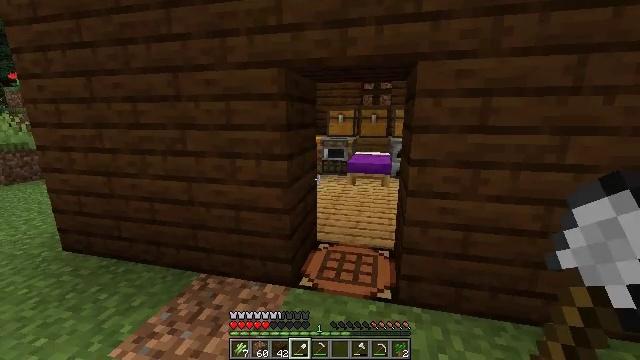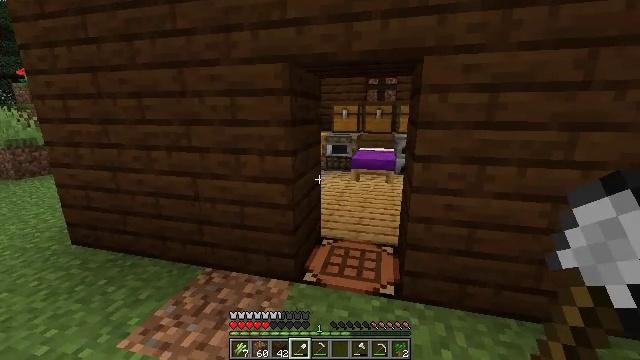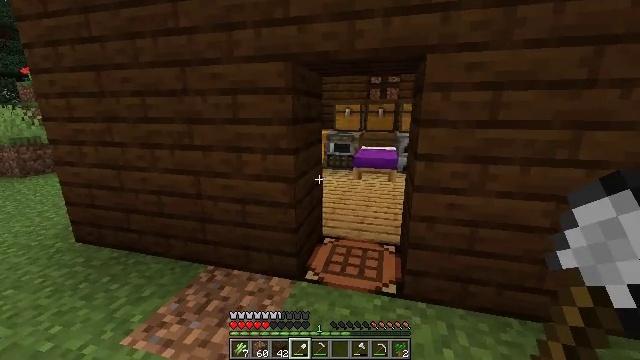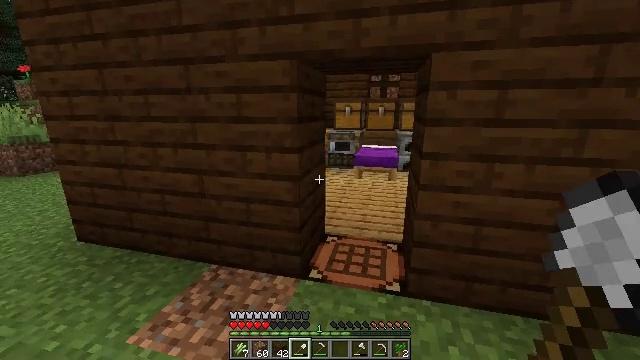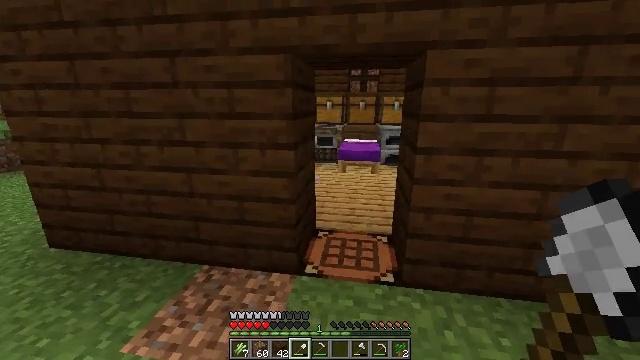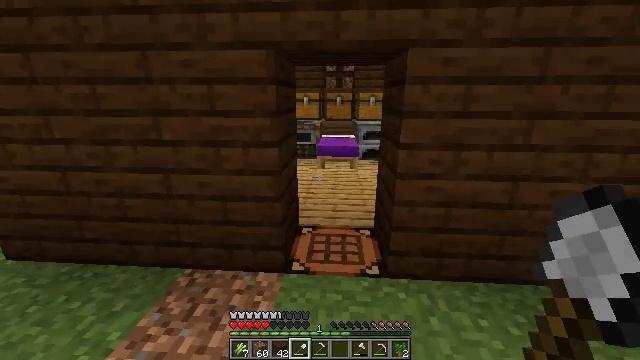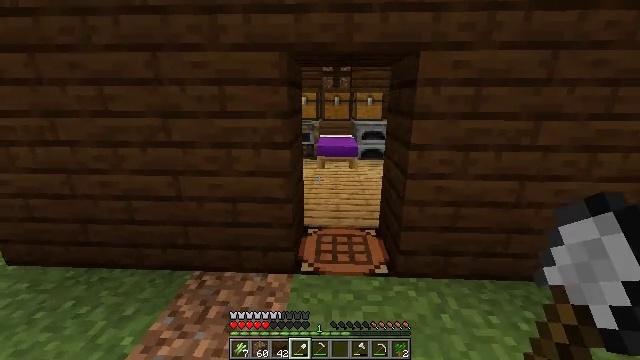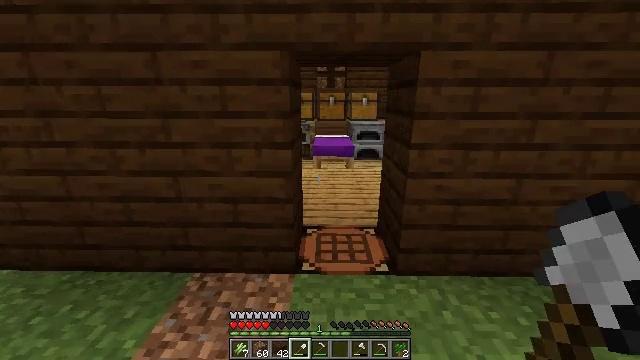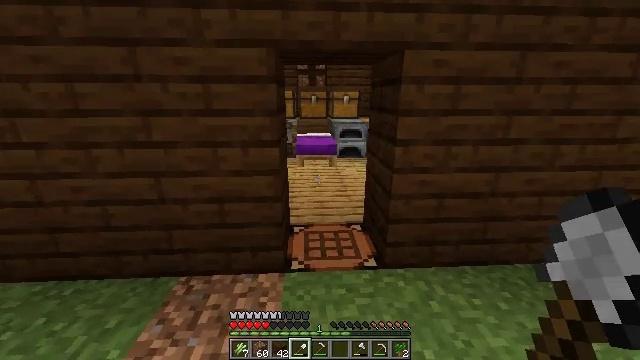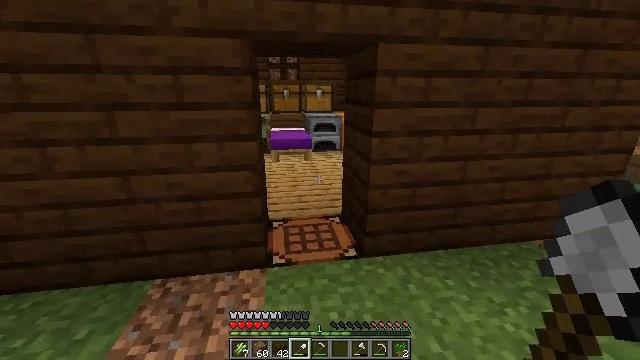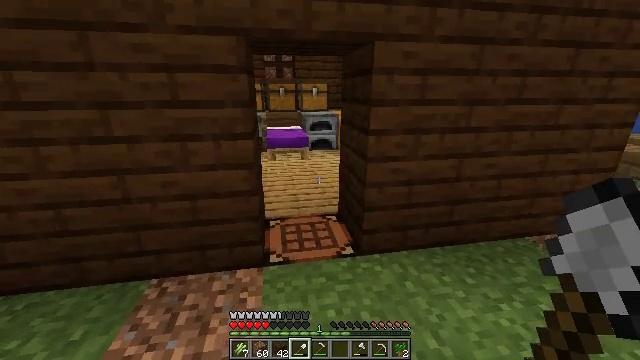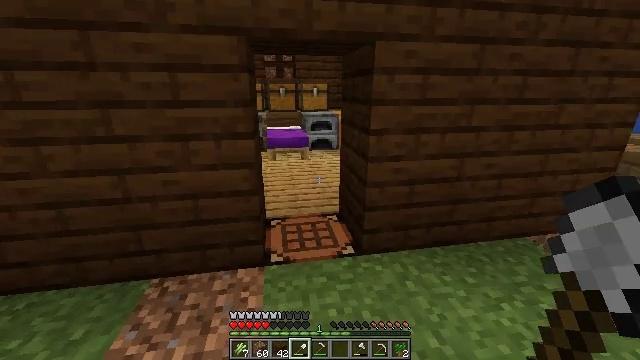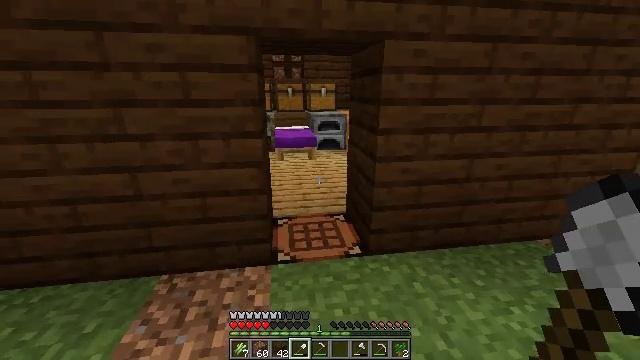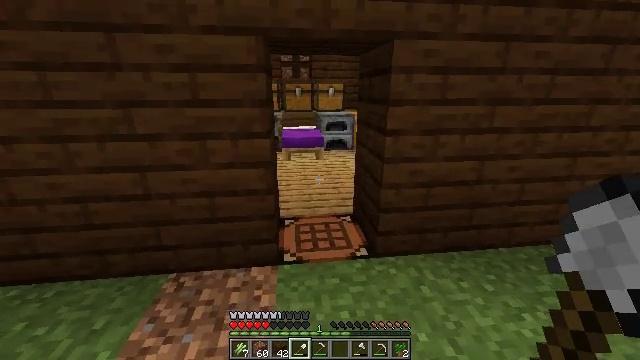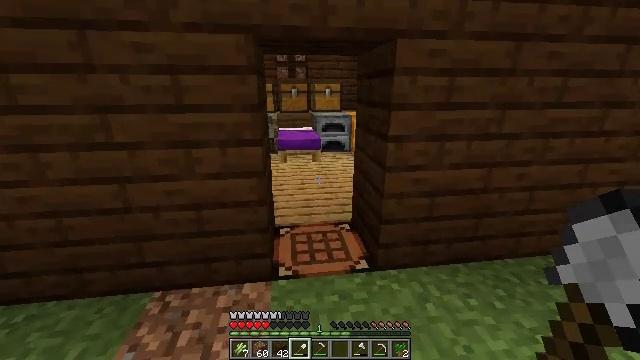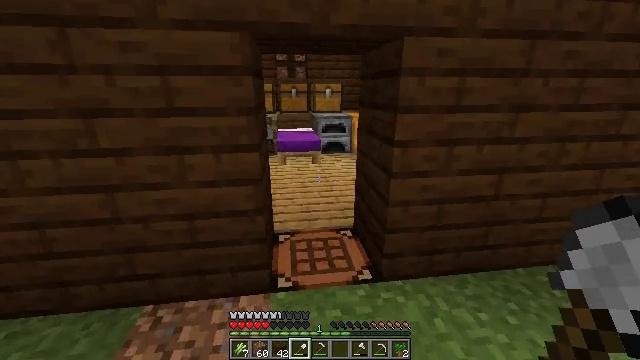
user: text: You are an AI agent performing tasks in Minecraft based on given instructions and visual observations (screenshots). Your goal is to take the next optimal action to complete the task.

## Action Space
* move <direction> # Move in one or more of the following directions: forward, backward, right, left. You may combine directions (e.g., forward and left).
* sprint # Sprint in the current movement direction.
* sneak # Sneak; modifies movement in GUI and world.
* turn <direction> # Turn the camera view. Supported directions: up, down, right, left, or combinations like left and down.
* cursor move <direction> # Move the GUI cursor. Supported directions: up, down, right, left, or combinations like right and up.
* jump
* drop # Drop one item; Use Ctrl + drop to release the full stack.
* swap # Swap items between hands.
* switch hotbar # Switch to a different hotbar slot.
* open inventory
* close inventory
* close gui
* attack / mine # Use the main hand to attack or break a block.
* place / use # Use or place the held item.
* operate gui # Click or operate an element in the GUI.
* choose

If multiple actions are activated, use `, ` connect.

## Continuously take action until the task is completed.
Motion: motion action
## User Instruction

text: Craft a dark oak door from dark oak planks in a crafting table.
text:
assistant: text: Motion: no_op
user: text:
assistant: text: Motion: no_op
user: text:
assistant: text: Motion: move left
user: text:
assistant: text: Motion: move left, turn right and down
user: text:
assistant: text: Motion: move left, turn right
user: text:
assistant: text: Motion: turn right
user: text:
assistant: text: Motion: turn right
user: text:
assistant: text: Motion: turn right
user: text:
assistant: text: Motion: turn right and down
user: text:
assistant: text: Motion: no_op
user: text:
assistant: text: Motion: no_op
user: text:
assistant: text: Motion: turn left
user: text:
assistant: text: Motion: move forward, turn left
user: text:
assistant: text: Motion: move forward
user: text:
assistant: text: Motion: move forward
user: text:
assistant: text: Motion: move forward
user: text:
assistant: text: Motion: no_op
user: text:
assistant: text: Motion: turn right
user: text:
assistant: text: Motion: turn down
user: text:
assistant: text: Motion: turn left and down
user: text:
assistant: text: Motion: turn left and down
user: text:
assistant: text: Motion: turn right and down
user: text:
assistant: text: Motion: turn right and down
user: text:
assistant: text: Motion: no_op
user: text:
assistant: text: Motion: turn down
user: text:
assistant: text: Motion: turn right and down
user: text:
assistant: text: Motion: turn right and down
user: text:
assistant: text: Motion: no_op
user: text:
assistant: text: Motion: use / place
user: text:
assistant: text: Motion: use / place